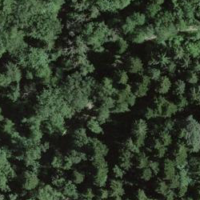
EUNIS habitat code: 43
Species observed at this site:
Lythrum salicaria